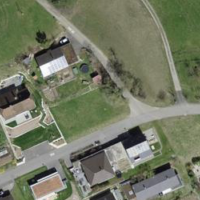
EUNIS habitat code: 55
Species observed at this site:
Aruncus dioicus
Primula veris
Campanula glomerata